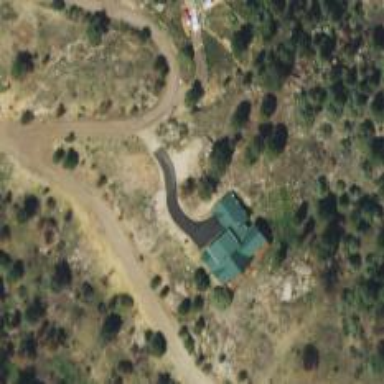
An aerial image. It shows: Driveway leading to service road.